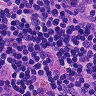
Metastatic tissue present: no